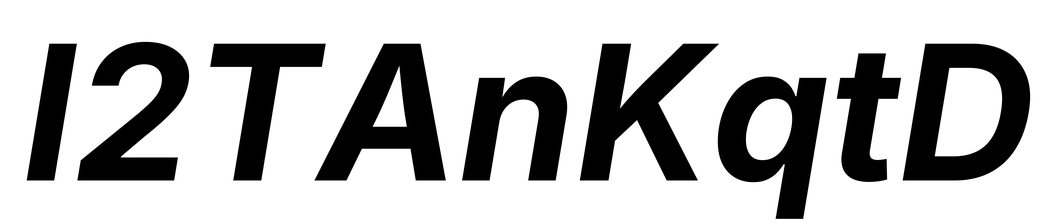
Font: Inter-Italic_Bold_Italic